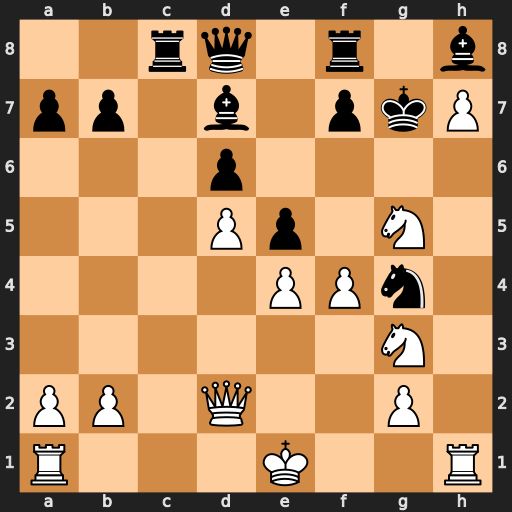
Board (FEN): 2rq1r1b/pp1b1pkP/3p4/3Pp1N1/4PPn1/6N1/PP1Q2P1/R3K2R
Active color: w
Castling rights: KQ
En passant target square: -
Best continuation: Nh5+ Kg6 f5+ Bxf5 exf5+